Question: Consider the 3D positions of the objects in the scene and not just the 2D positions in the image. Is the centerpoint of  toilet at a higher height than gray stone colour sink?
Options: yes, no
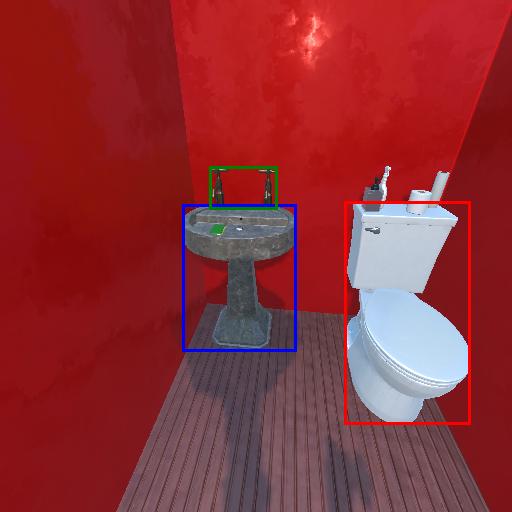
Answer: yes